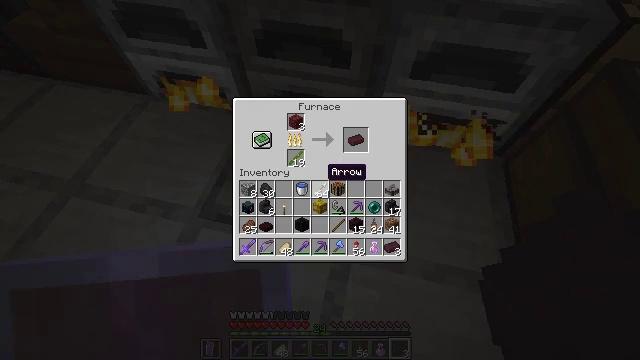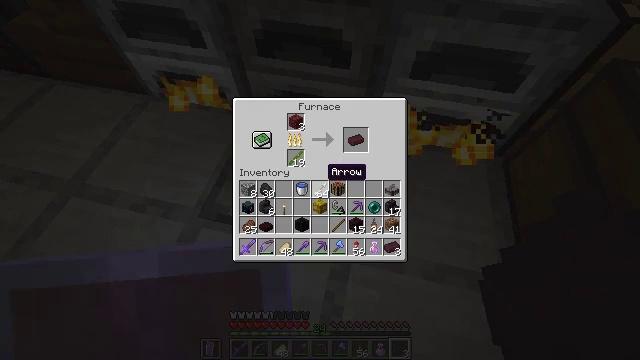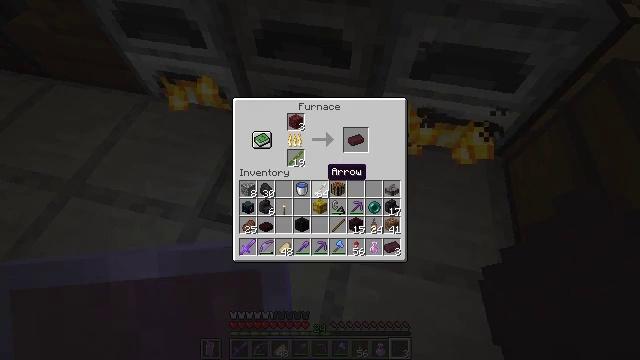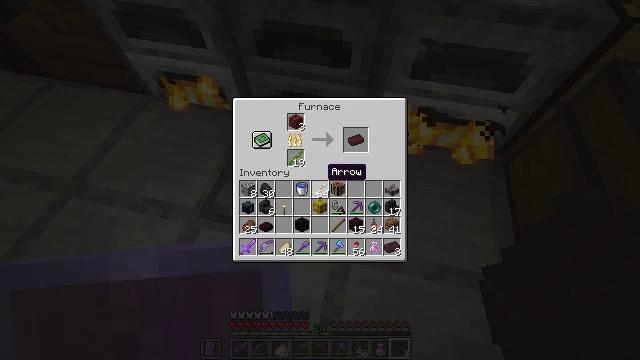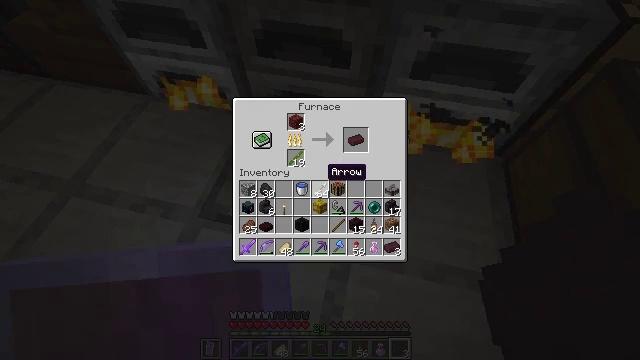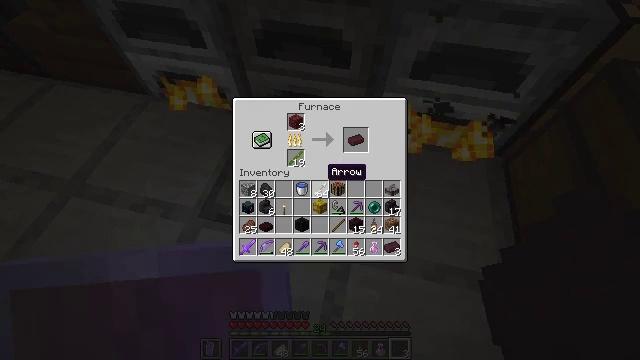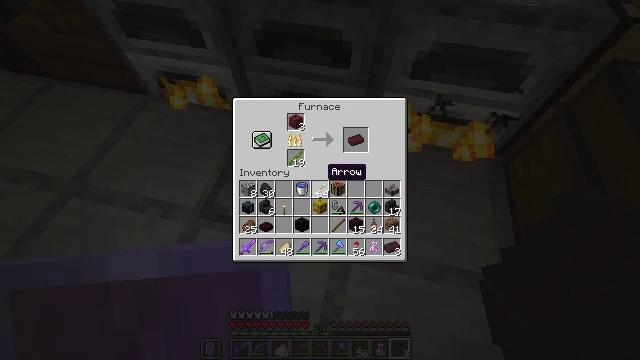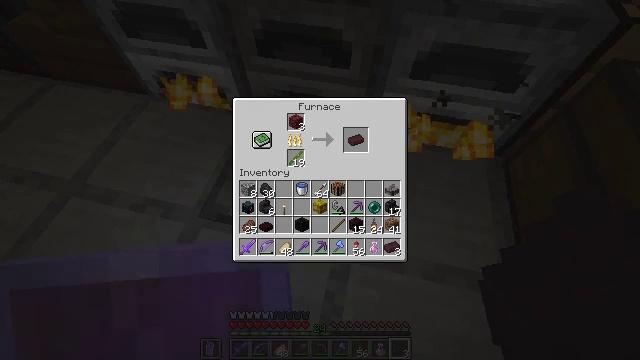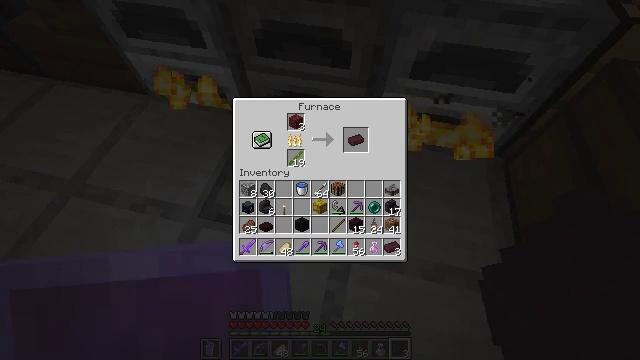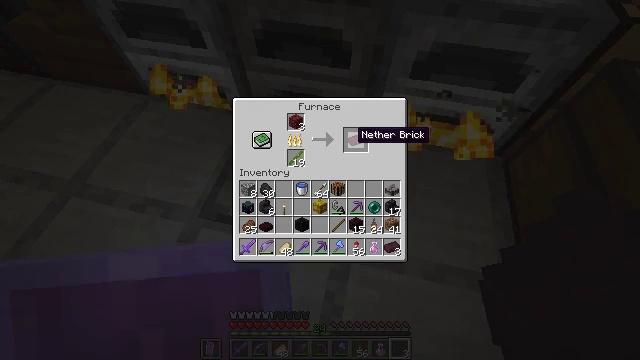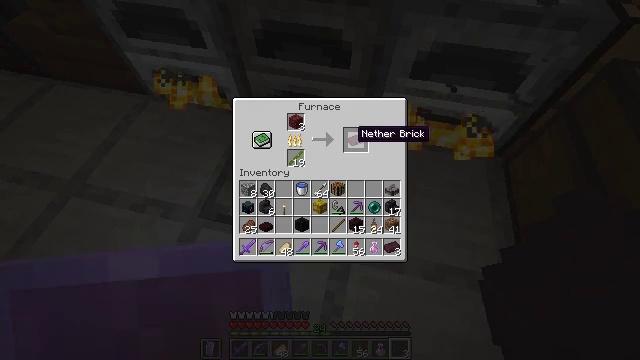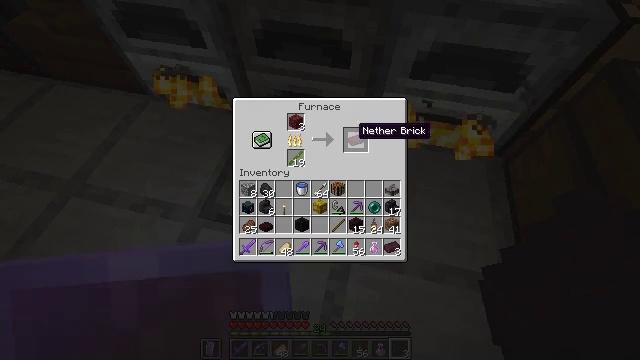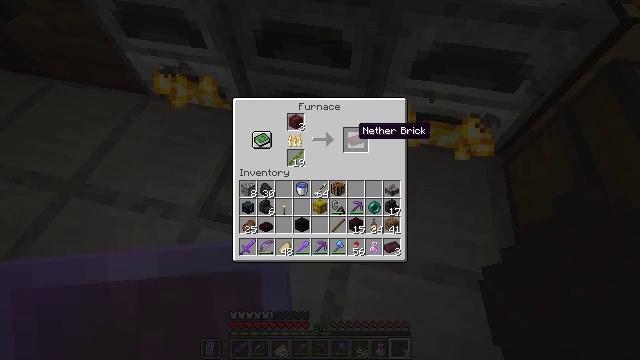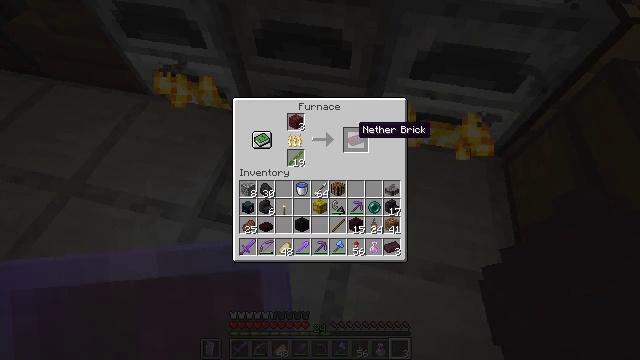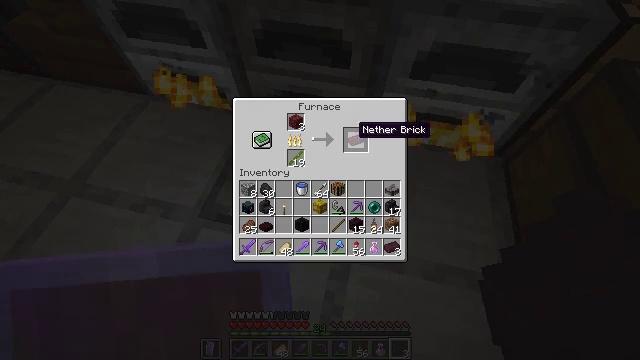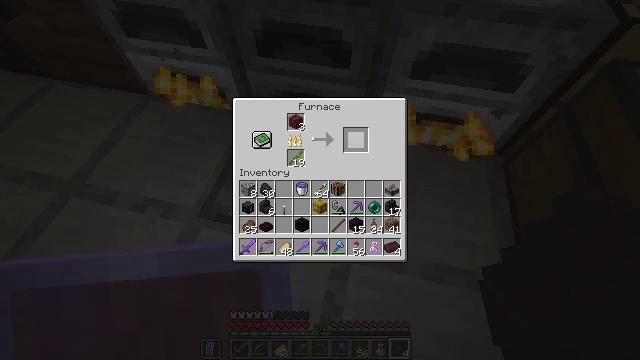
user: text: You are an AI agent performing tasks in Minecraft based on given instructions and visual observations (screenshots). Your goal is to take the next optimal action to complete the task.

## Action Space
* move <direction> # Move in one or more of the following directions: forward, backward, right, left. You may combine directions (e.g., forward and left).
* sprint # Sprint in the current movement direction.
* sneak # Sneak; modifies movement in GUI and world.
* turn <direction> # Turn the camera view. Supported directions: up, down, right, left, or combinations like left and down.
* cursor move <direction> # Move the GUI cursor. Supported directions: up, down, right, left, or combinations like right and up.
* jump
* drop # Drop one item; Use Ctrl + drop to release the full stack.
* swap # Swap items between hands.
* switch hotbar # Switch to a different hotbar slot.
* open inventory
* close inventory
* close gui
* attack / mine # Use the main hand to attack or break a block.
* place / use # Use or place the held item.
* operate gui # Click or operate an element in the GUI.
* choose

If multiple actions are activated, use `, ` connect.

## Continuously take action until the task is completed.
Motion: motion action
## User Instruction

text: Craft nether brick.
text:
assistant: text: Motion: no_op
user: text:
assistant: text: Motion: no_op
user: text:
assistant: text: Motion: no_op
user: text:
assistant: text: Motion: no_op
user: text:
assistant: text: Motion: no_op
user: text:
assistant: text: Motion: no_op
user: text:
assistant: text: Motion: turn right and up
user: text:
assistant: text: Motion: sneak, turn right and up
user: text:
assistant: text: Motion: sneak, turn up
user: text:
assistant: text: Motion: sneak
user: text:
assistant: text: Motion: sneak
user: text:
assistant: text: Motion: sneak
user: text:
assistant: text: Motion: sneak
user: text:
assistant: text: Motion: sneak
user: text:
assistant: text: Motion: sneak, attack / mine
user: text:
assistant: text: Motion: sneak, attack / mine
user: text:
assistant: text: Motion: sneak, attack / mine
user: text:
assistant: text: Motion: sneak
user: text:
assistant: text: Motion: no_op
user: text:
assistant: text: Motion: no_op